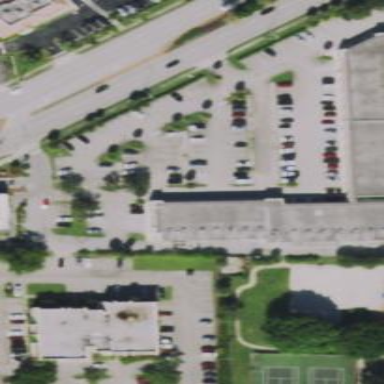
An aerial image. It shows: Retail building.